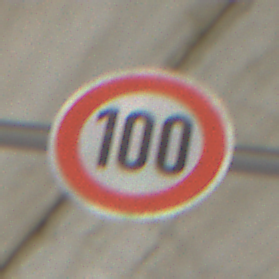
Verkehrszeichen: Geschwindigkeit100
Umgebung: Roofed, Suburban
Tageszeit: MorningAfternoon
Wetter: PartlyCloudy
Licht: Natural
Jahreszeit: Winter
Kontrast: LowContrast